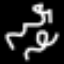
Label: squiggle